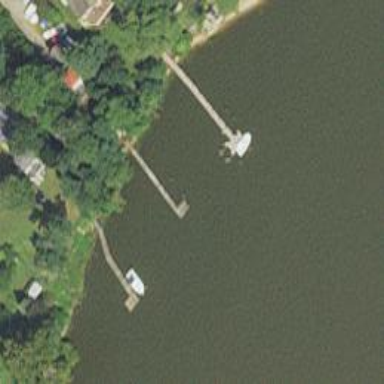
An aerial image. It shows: Man-made pier.